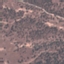
Land use / land cover class: HerbaceousVegetation